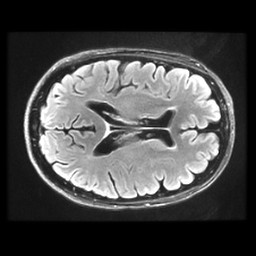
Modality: FLAIR
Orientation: axial
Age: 75
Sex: female
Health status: healthy
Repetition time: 12 s
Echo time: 0.09782 s